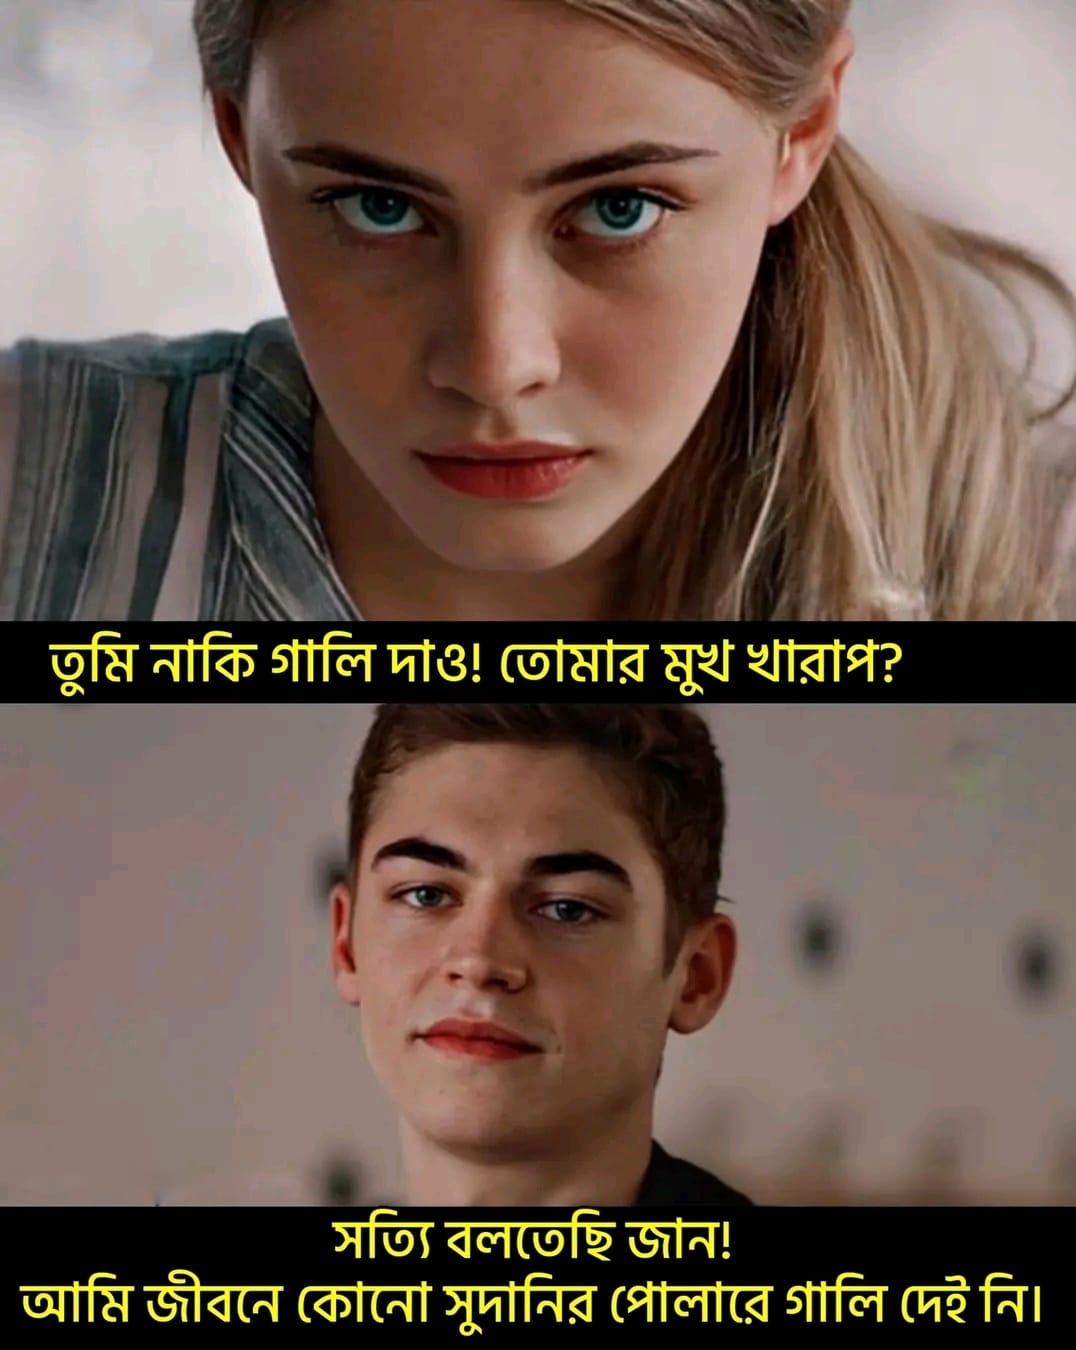
Text: তুমি নাকি গালি দাও তোমার মুখ খারাপ সত্যি বলতেছি জান আমি জীবনে কোনো সুদানির পোলারে গালি দেই নি
Label: Non Hate